Interaction volume radius: 10 \u00c5
Interaction volume height: 10 \u00c5
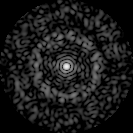
Disorder parameter: 0.8461